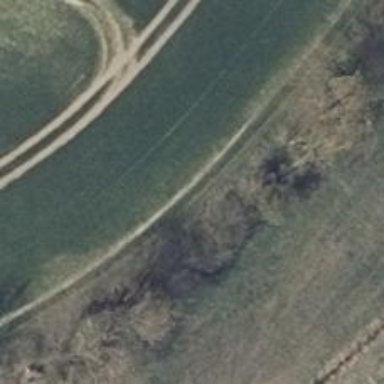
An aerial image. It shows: Track with grade 5 tracktype.